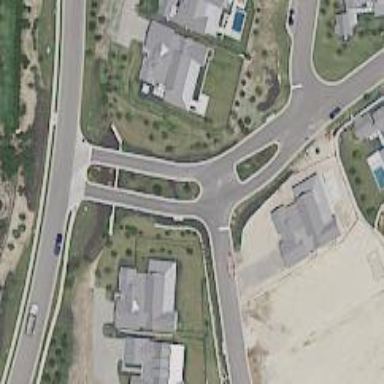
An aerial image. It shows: Residential road.